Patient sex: F
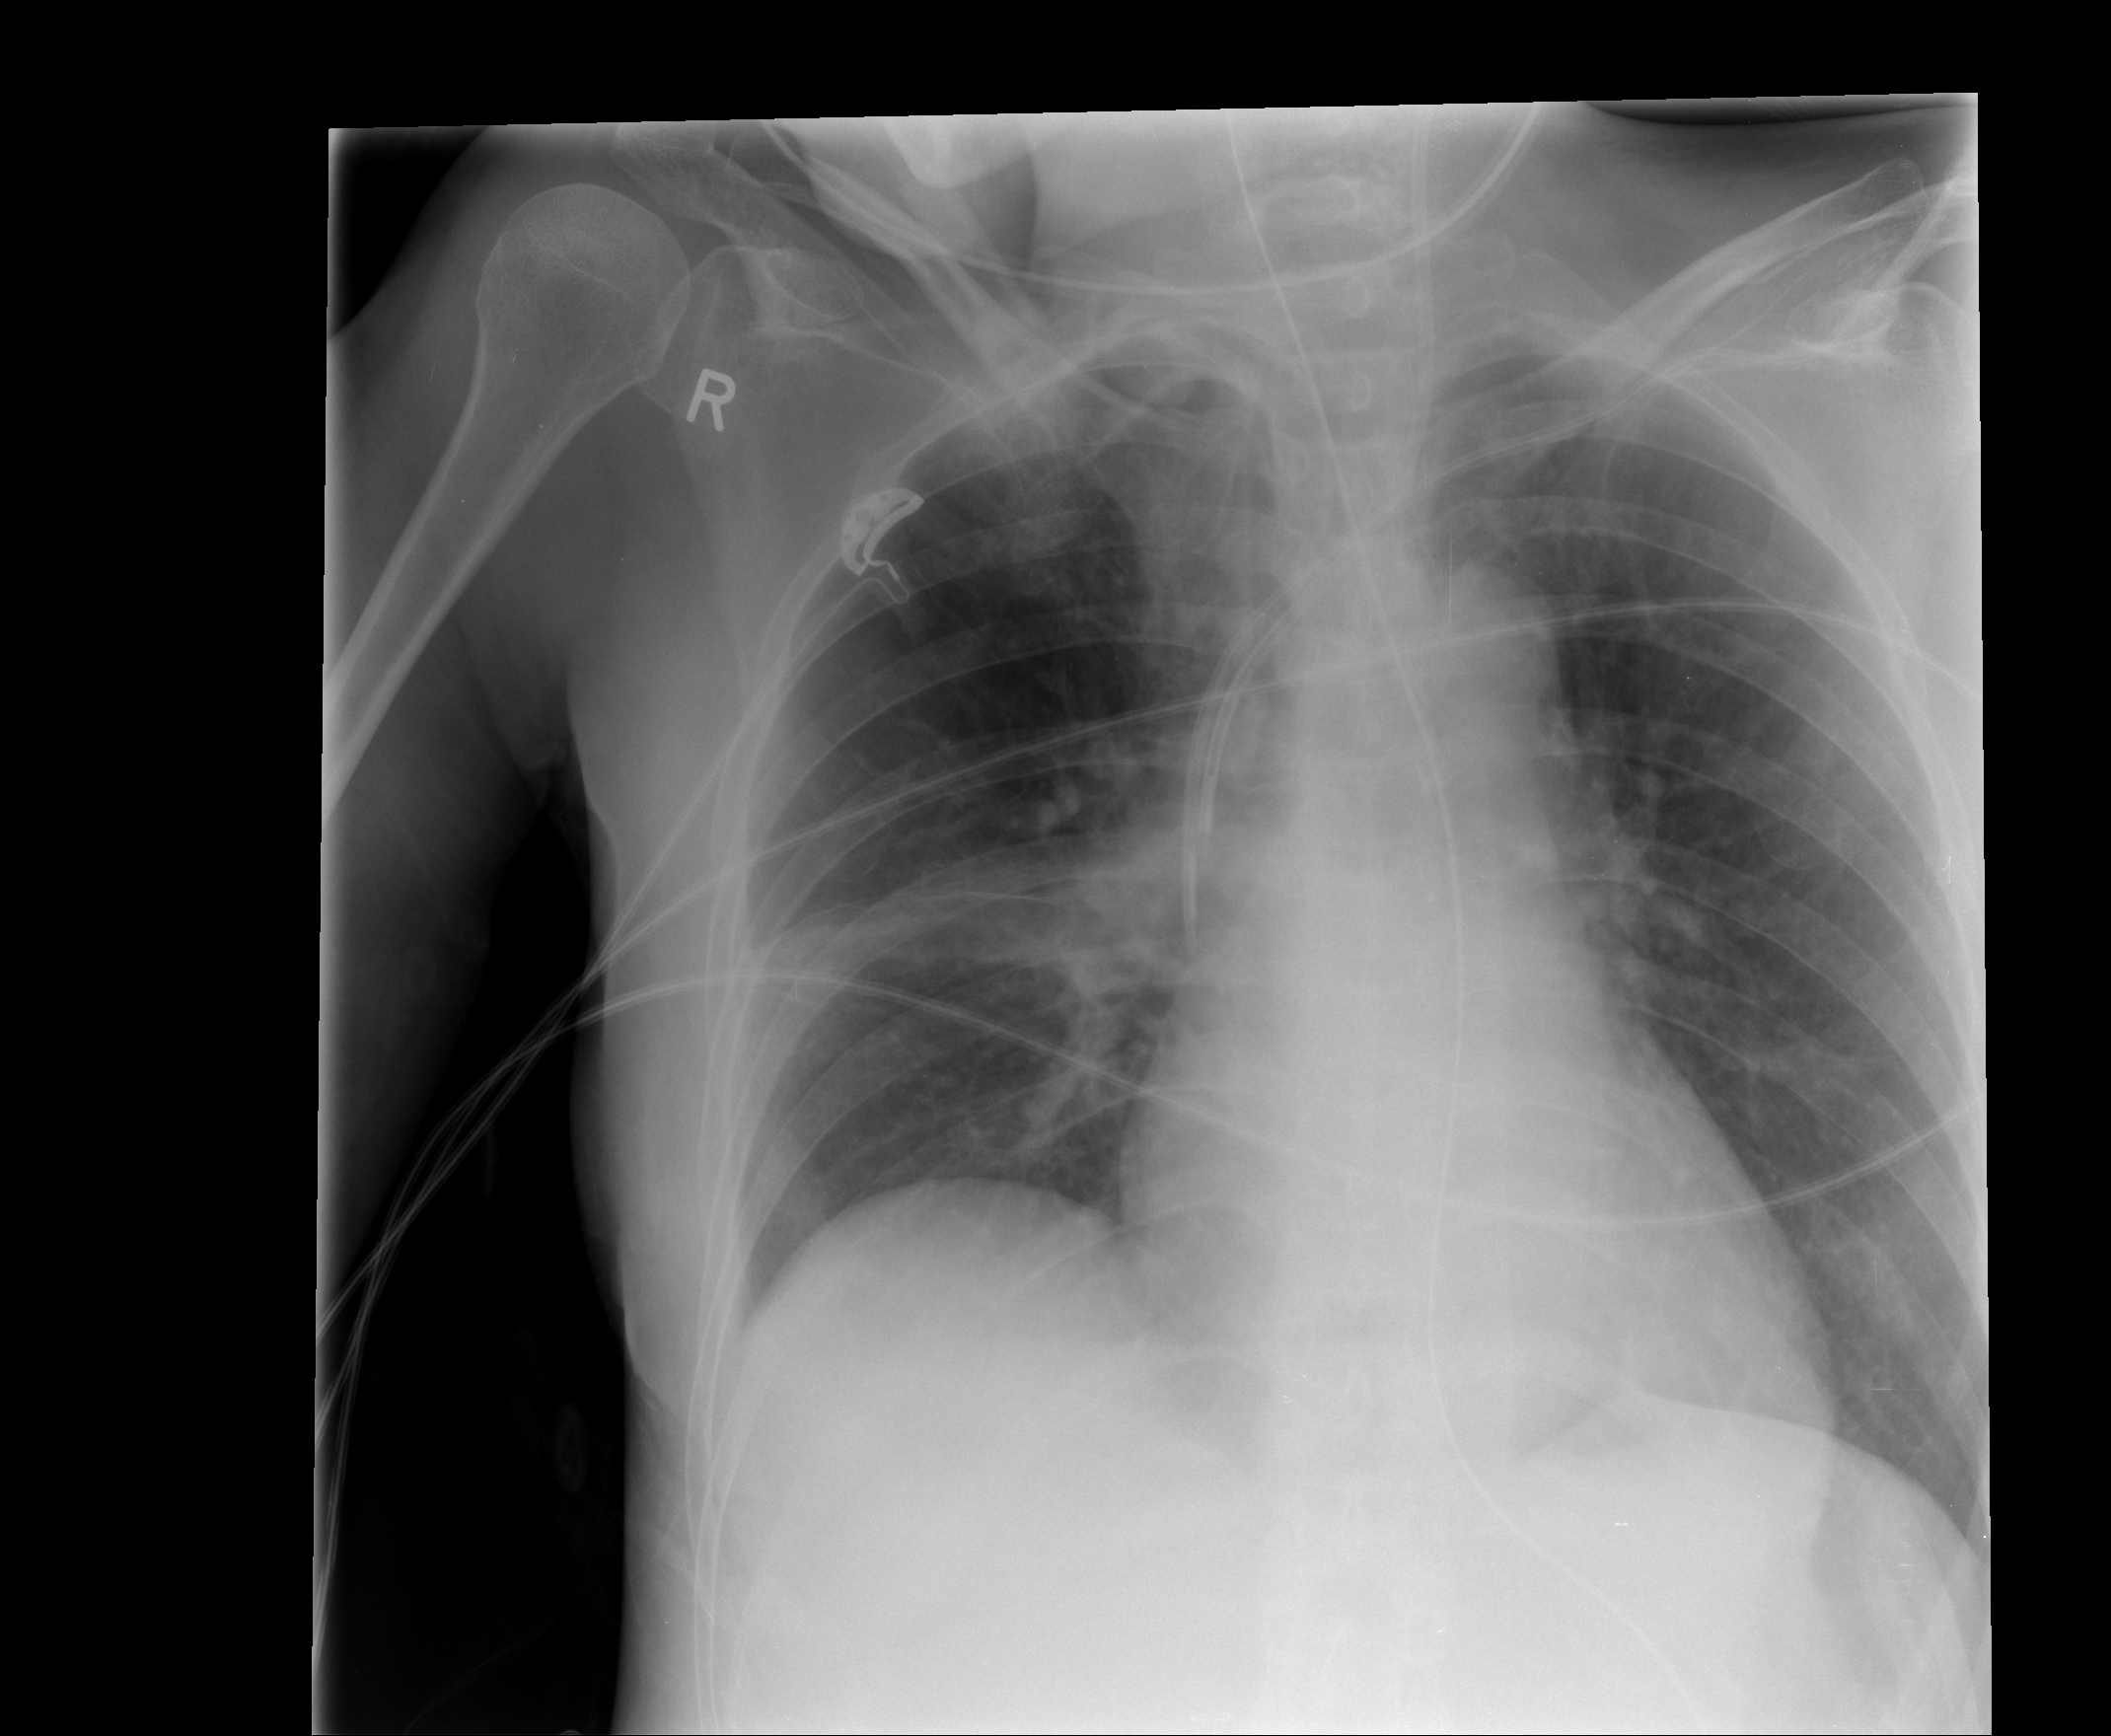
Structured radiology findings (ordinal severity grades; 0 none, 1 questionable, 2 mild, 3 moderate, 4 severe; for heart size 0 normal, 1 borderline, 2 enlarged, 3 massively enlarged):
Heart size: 0
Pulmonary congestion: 2
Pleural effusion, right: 0
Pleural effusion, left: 0
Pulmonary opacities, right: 0
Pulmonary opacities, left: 0
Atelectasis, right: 2
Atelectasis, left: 2